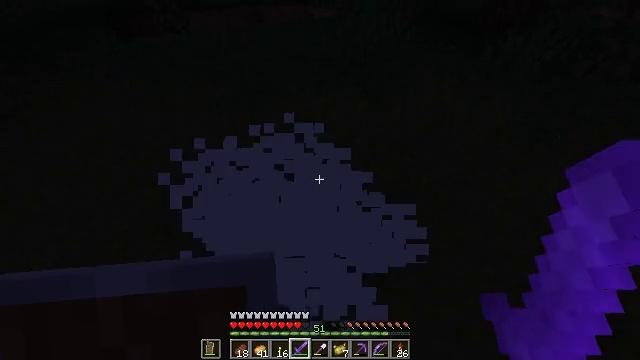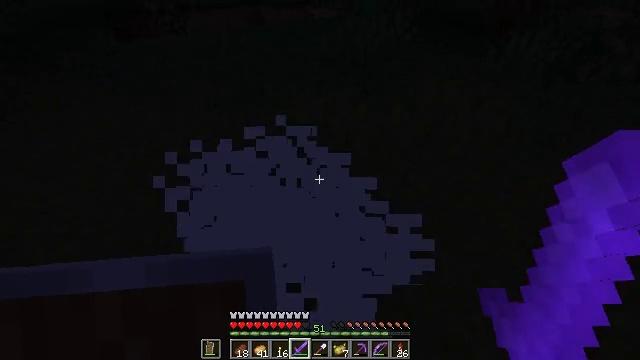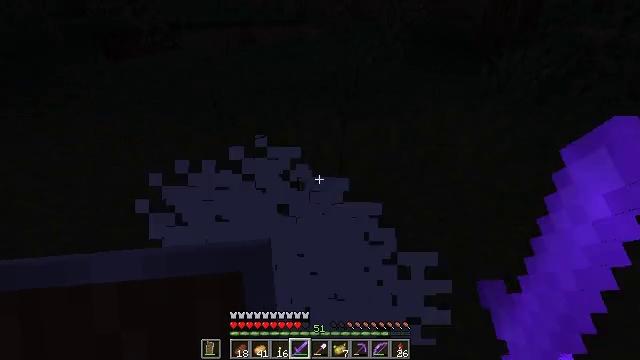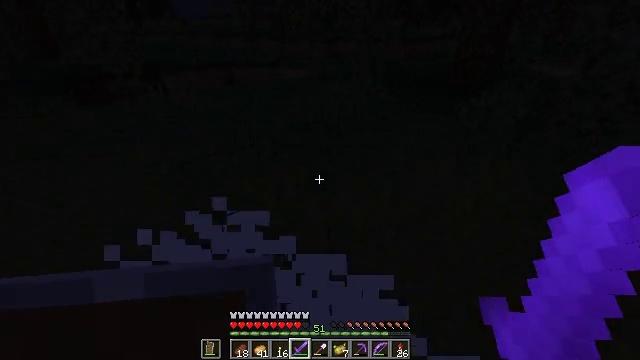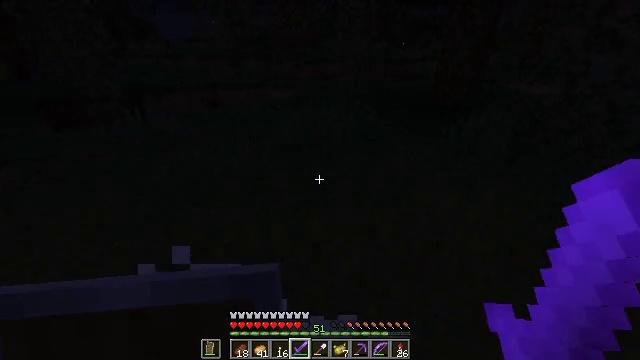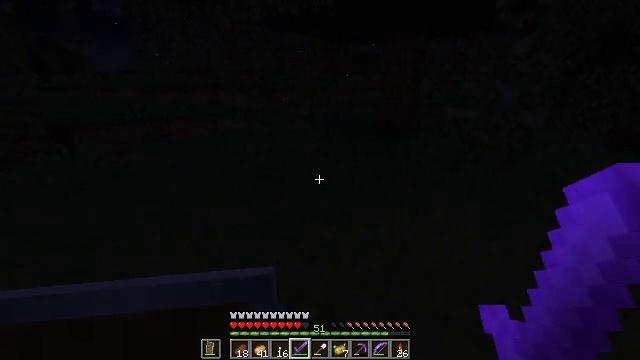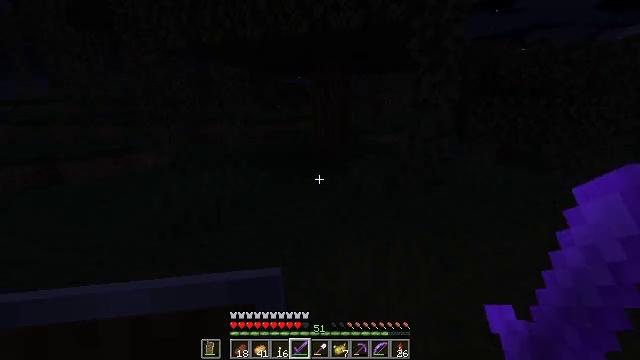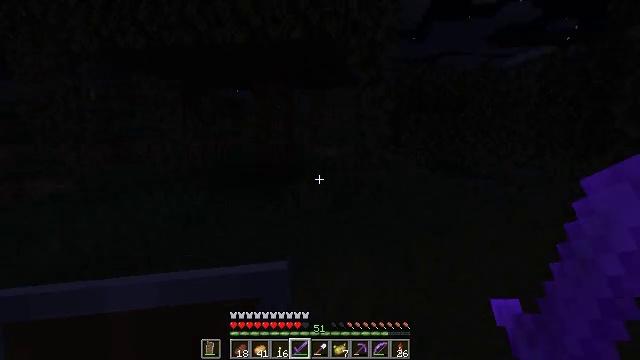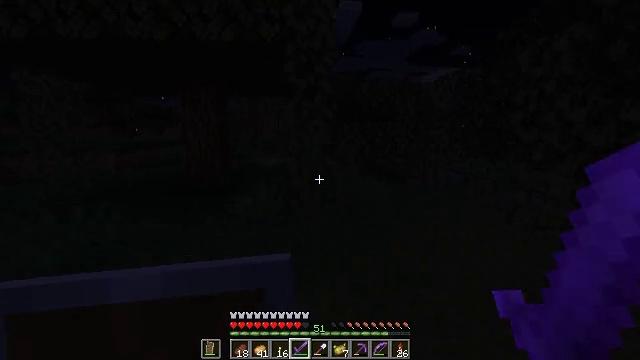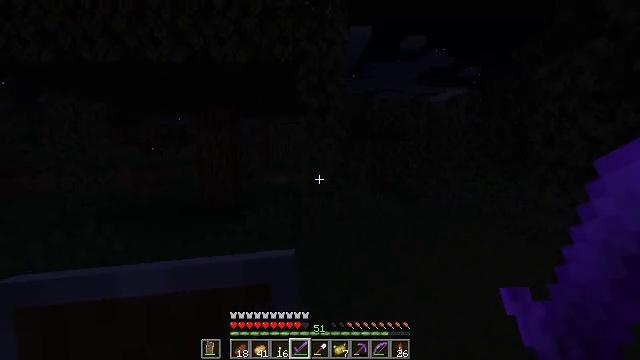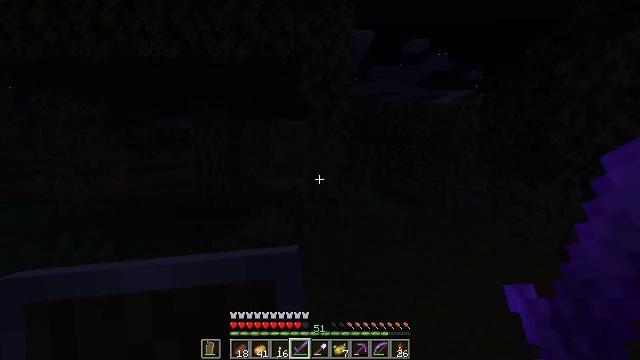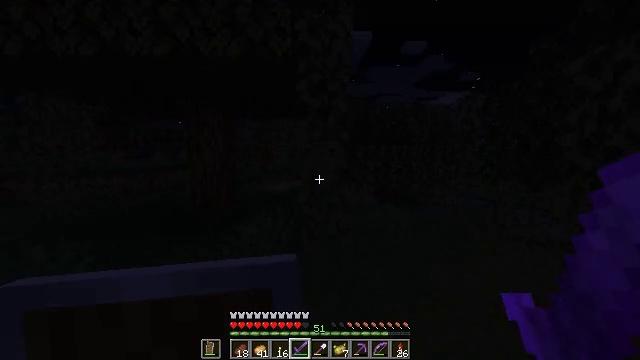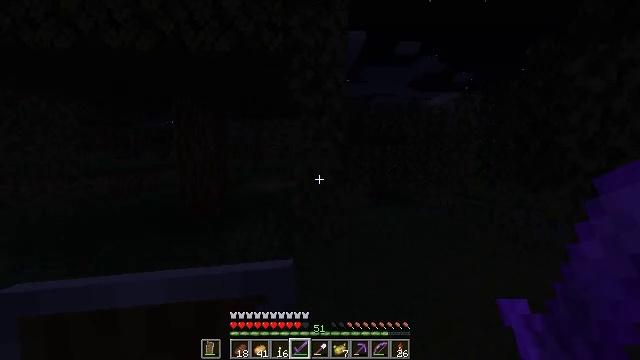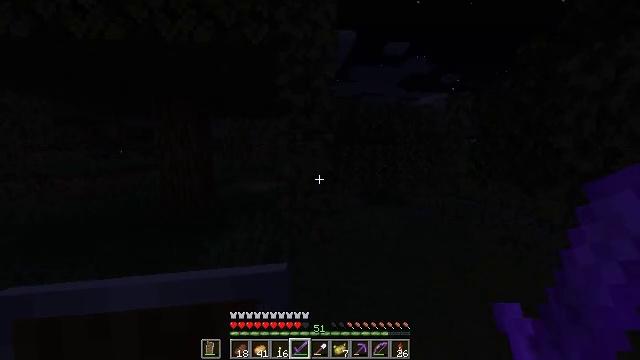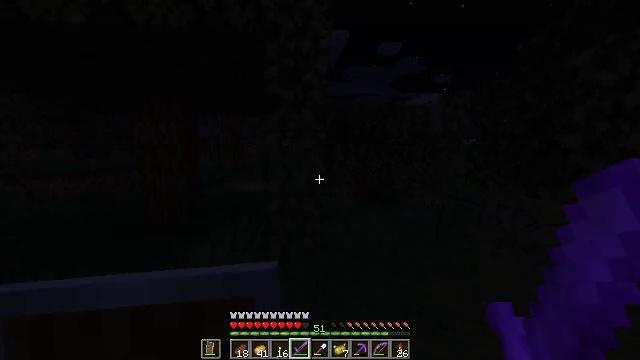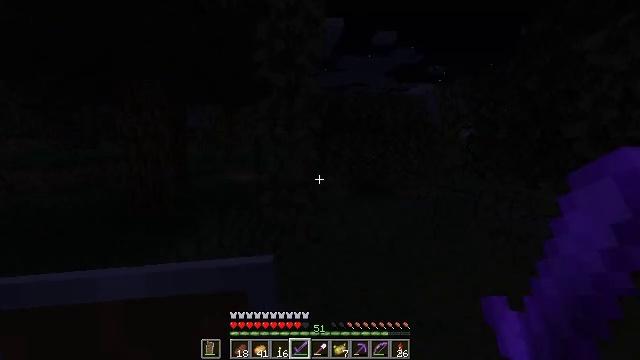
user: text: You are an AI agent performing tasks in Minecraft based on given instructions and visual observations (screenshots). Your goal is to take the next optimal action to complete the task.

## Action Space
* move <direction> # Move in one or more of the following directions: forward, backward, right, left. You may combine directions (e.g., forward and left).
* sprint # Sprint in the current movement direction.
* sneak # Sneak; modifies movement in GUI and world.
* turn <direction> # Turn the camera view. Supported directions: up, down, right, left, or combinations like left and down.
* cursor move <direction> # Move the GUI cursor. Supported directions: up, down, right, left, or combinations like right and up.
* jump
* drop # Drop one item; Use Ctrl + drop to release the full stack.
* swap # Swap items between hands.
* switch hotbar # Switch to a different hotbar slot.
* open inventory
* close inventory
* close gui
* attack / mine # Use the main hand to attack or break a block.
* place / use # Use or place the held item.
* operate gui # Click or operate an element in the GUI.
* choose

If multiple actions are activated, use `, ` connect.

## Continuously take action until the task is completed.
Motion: motion action
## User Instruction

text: Kill enemies.
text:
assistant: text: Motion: move forward
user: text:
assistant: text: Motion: move forward, turn right and up
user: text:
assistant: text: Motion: move forward, turn right and up
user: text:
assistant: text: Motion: move forward, turn right and up
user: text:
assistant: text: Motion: move forward, turn right and up
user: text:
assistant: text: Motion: move forward, turn right and up
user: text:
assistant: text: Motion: move forward, turn right and up
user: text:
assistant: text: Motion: move forward, turn right and up
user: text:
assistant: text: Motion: move forward, turn left and up
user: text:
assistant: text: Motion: move forward
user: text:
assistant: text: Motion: move forward
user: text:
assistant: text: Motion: move forward, turn right
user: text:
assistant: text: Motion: move forward, turn right
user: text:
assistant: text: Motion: move forward, turn right
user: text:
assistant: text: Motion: move forward, turn right and down
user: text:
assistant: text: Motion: move forward, turn right
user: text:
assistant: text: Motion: move forward, turn right
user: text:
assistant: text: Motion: move forward, turn right
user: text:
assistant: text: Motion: move forward, turn right and down
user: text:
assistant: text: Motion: move forward, turn right and down
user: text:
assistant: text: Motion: move forward, turn right and down
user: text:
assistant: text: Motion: move forward and move left, turn right and down
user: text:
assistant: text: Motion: move forward and move left, turn right
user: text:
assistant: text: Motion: move forward and move left, turn right
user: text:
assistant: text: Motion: move forward and move left, turn right
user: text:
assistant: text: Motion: move forward and move left, turn right
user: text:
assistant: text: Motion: move forward and move left
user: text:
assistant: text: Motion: move forward and move left
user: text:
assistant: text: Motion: move forward and move left, turn right
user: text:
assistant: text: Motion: move forward and move left, turn right and down